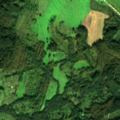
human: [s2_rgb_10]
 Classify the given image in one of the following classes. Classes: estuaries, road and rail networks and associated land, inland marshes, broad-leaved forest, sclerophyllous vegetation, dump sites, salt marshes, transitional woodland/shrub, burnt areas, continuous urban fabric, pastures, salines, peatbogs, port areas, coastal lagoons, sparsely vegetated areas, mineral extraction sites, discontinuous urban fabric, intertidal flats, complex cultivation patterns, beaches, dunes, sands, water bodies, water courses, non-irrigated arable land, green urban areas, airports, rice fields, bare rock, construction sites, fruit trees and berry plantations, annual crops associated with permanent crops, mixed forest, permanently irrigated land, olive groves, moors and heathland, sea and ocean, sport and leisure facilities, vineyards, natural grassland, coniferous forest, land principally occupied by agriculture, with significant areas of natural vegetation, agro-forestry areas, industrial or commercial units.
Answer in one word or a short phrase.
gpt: non-irrigated arable land, land principally occupied by agriculture, with significant areas of natural vegetation, coniferous forest, mixed forest, transitional woodland/shrub